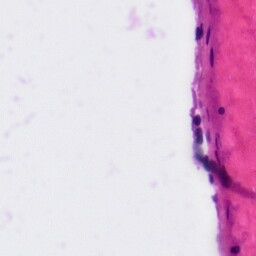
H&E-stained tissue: Tonsil